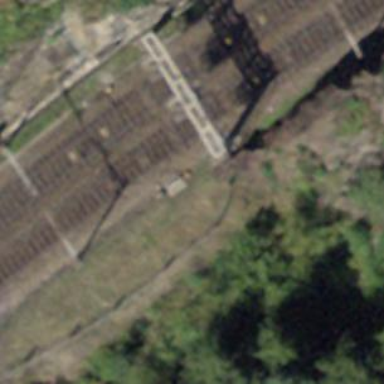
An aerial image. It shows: Single railway track with electrification through contact line.